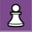
Piece: wP